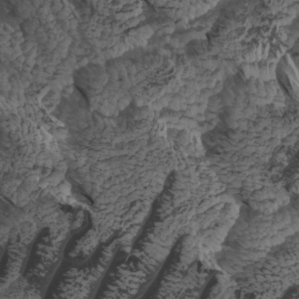
Label: non_frost